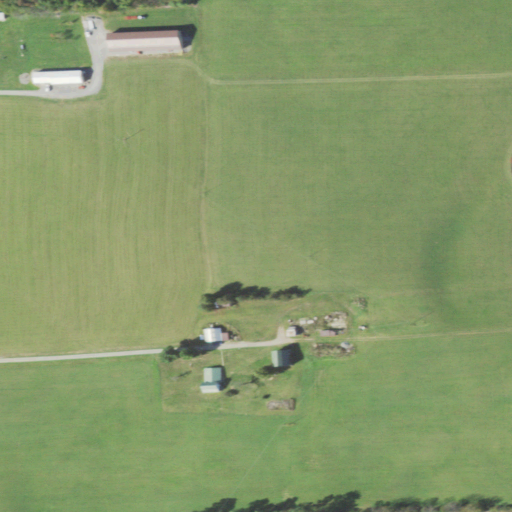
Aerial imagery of mountain in Pennsylvania named Vargo Hill containing pasture, open development, mixed forest, low intensity development, and deciduous forest